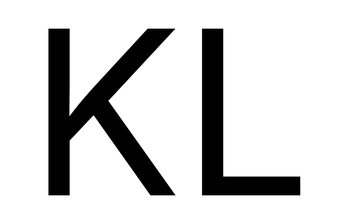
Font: Inter_Regular